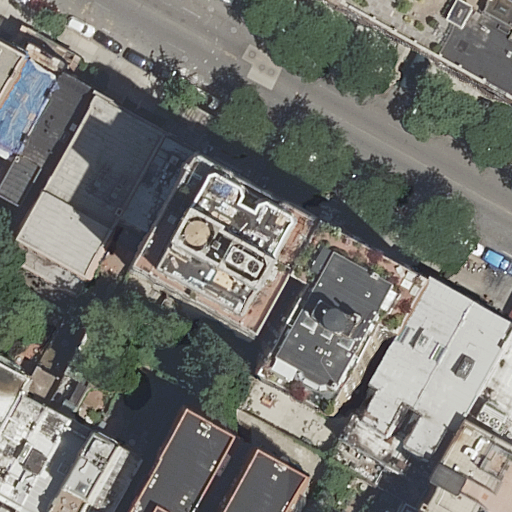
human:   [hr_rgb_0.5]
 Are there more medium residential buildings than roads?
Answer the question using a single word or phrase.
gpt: yes

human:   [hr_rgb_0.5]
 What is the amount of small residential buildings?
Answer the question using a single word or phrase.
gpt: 6

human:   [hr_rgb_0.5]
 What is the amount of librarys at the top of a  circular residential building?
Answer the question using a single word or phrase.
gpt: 0

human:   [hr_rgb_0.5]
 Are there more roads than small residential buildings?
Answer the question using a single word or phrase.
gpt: no

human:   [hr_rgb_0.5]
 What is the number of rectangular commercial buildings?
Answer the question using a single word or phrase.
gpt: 0

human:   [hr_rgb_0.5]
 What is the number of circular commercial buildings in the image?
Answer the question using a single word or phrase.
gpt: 0

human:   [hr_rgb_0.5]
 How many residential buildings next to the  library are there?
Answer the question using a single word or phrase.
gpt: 20

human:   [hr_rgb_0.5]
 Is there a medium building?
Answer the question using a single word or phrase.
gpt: yes

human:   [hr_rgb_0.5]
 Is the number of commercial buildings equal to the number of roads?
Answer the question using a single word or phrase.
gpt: no

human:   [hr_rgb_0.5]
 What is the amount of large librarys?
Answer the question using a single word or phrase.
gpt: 1

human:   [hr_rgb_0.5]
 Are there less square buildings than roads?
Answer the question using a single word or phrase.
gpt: yes

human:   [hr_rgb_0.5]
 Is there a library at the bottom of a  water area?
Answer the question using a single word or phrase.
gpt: no

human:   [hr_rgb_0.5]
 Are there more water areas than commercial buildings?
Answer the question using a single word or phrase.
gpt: no

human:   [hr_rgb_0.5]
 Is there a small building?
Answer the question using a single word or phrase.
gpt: yes

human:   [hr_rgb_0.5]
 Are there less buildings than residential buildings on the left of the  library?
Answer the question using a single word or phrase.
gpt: no

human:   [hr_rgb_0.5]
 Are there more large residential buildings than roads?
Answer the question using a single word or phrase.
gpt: yes

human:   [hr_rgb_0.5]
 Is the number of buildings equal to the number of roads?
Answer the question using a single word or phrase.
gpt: no

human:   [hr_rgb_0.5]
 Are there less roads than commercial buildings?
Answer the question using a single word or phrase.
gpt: no

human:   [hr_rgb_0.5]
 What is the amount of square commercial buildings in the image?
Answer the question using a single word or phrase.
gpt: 0

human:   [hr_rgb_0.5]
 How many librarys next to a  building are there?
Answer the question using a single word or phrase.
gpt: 1

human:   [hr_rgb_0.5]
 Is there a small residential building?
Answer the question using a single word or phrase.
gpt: yes

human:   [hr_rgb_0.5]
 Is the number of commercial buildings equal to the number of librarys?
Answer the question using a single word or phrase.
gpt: no

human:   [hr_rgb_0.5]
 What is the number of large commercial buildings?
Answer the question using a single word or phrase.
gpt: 0

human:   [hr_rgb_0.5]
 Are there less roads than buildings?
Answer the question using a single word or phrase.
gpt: yes

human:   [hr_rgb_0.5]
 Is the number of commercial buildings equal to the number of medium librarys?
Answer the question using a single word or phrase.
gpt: yes

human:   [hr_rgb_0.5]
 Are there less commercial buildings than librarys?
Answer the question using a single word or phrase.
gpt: yes

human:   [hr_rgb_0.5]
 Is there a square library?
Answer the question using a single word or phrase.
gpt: no

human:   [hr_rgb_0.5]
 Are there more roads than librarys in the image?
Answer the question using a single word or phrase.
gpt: no

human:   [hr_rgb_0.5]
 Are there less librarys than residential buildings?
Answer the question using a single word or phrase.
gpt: yes

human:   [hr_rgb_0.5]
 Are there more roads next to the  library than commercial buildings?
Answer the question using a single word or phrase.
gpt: yes

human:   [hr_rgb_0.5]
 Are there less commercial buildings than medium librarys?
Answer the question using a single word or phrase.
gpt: no

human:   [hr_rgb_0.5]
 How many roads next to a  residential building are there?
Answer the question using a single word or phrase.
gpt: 1

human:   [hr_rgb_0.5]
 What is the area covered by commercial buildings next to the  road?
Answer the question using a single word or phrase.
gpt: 0m2

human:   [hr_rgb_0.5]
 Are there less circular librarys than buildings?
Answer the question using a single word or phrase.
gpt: yes

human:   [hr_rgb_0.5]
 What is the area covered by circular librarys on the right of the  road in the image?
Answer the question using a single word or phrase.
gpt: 0m2

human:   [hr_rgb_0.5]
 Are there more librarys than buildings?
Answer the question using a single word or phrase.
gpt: no